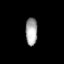
Tissue: lung
Cell type: Myeloid cells
Senescence score: 0.5468
Nuclear area (px): 327
Mean DAPI intensity: 162.939